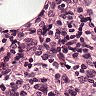
Metastatic tissue present: no